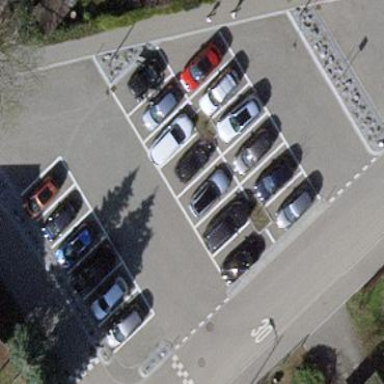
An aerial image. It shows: Parking area with surface.